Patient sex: F
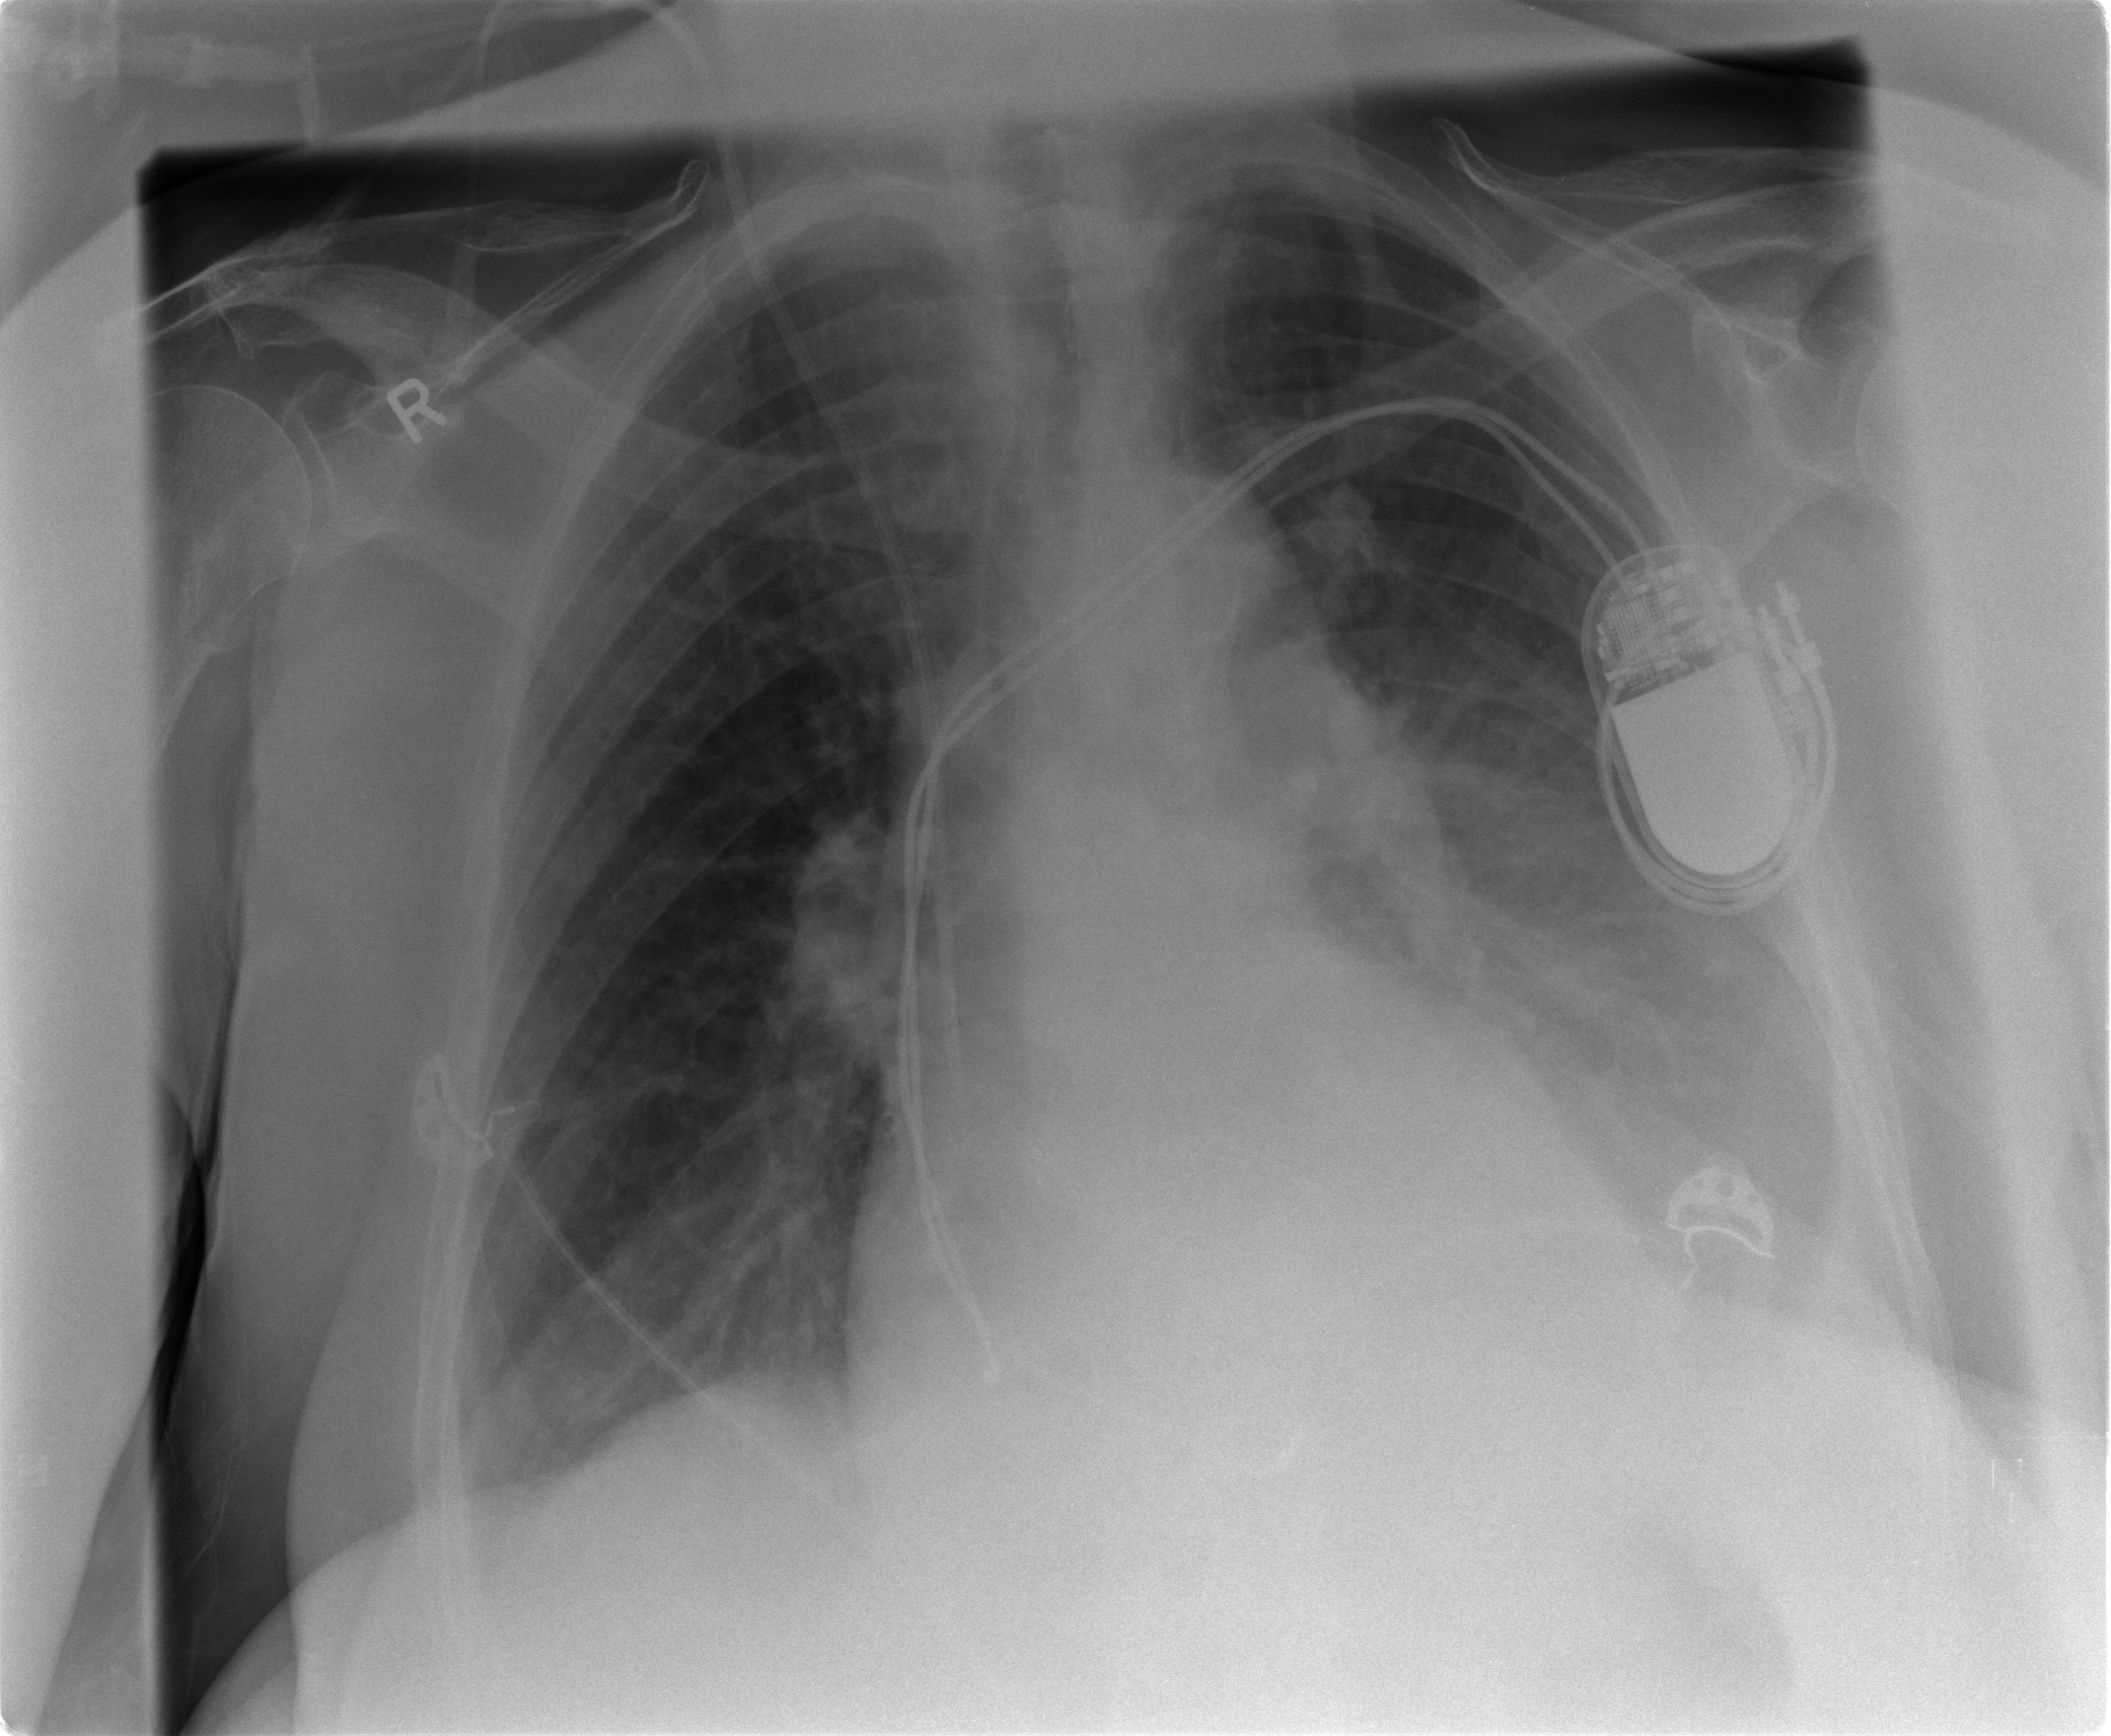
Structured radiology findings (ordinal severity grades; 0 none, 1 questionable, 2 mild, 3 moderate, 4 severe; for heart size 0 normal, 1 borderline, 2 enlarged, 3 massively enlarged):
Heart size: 1
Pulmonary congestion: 2
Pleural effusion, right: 0
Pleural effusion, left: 3
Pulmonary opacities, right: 0
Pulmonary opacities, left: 0
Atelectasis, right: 2
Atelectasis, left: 2